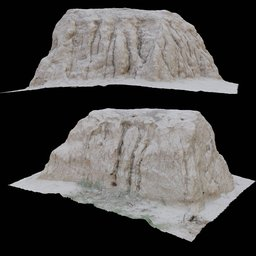
Label: nature